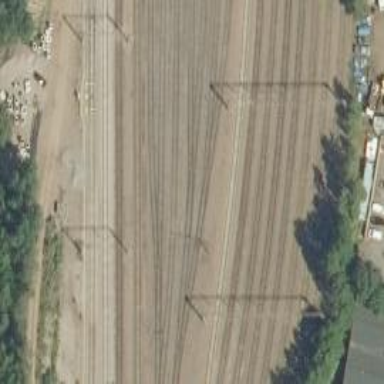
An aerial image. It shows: Rail yard with electrified contact lines for the trains.